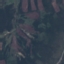
Land use / land cover: HerbaceousVegetation